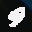
Label: 9